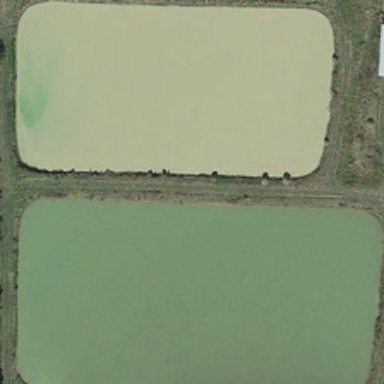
A row of green trees is near two rectangular ponds .